Question: Register a background task:
'''
string myTaskName = "Task";
foreach (var cur in BackgroundTaskRegistration.AllTasks)
if (cur.Value.Name == myTaskName)
{
return;
}
await BackgroundExecutionManager.RequestAccessAsync();
BackgroundTaskBuilder taskBuilder = new BackgroundTaskBuilder
{
Name = "Task",
TaskEntryPoint = "Background.Task"
};
taskBuilder.SetTrigger(new TimeTrigger(15, true));
BackgroundTaskRegistration myFirstTask = taskBuilder.Register();
'''
Background task is created in the Windows Runtime Component as a separate class:
'''
public sealed class Task : IBackgroundTask
{
public async void Run(IBackgroundTaskInstance taskInstance)
{
BackgroundTaskDeferral deferral = taskInstance.GetDeferral();
//logic, send http get request, connect to db
deferral.Complete();
}
}
'''
When it is time to perform task- it may run random number of times (1 - 15 times) and then spontaneously terminated and no longer starts,to solve this problem need to re-register task. What could be the reason?
VS show this error when i want run task:
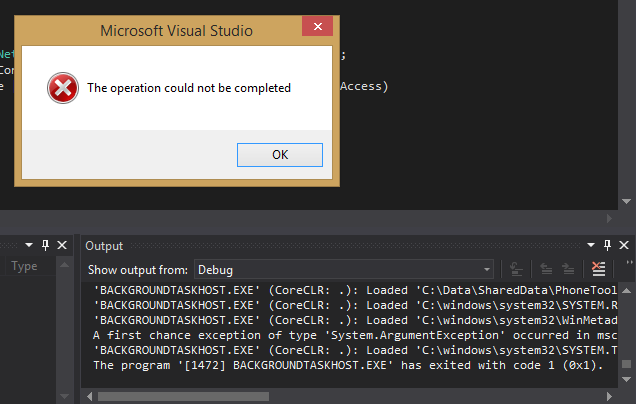
Answer: On Windows Phone periodic background tasks are executed at an interval of a minimum of 30 minutes.
> Windows has a built-in timer that runs background tasks in 15-minute intervals.
(Source: <URL>
If I were you I'd change the time interval to something more safe (such as 60 minutes) - you can always try smaller intervals later. And take a look at the 'oneShot' flag, which is set to 'true' in your case. Set it to 'false' to make your task run more than once.
Also your exception does not look healthy. You said it even occurs with the background task being empty - you should fix that, just to be safe.
I'd suggest you to manually start and debug your backgorund task a couple of times using the lifecycle feature in Visual Studio. Maybe there are other things that cause your task to die.
But first check the interval.